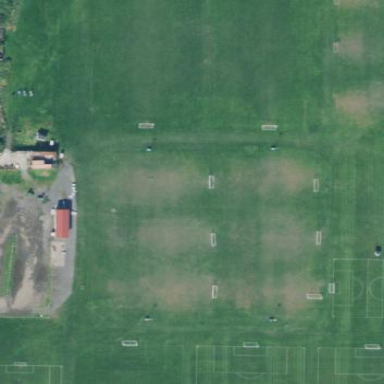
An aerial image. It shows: Sports center with soccer field covered in grass.